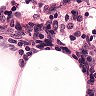
Metastatic tissue present: no